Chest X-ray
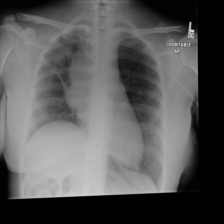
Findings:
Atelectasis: negative
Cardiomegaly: negative
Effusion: negative
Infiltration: negative
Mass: positive
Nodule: negative
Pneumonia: negative
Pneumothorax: negative
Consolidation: negative
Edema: negative
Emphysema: negative
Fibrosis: negative
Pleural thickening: negative
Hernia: negative